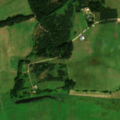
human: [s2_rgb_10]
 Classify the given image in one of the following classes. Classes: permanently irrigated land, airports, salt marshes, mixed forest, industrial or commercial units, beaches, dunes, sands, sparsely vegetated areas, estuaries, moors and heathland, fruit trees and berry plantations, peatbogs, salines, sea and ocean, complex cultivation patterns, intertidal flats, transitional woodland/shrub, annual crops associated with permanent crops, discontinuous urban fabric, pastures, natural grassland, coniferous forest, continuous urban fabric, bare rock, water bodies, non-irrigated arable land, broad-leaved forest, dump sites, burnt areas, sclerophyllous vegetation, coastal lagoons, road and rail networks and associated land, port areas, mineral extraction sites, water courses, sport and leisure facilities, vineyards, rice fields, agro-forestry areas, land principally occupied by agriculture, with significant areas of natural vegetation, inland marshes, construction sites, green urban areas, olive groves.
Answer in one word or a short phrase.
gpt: pastures, coniferous forest, mixed forest, transitional woodland/shrub